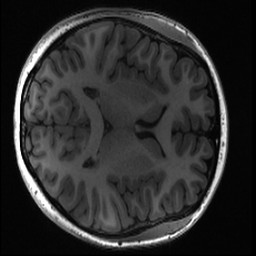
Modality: T1w
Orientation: axial
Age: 20
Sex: female